Question: please help me with the website heading here. Please look at my picture below:

I have no idea why it is like that. I just use simple css and it became like that and similar as the buttom. The same thing happens as the bottom part of the page. Please help!Not sure why it's like that.
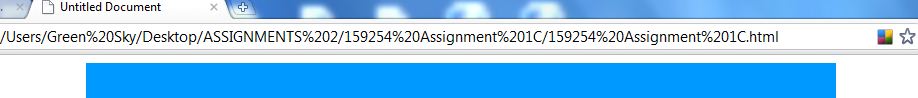
Answer: Try adding the following CSS to override default padding.
'''
html,body{padding:0;}
'''